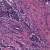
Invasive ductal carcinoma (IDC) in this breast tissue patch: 1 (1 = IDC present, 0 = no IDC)